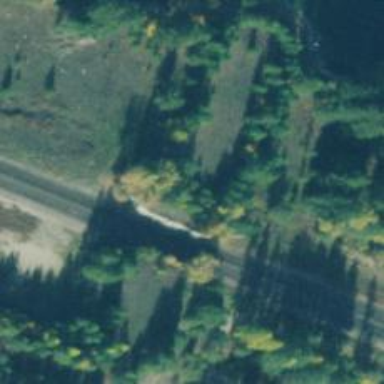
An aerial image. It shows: Abandoned road bridge.